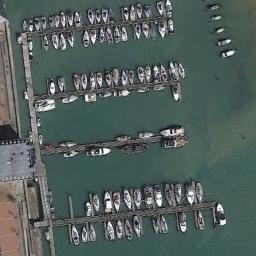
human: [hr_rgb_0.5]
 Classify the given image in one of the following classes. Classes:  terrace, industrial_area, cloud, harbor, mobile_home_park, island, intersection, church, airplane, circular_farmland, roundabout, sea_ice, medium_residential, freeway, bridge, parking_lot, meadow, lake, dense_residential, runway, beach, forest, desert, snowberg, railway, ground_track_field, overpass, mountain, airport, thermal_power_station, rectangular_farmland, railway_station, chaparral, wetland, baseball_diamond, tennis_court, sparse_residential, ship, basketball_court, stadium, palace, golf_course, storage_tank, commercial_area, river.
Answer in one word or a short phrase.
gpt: harbor